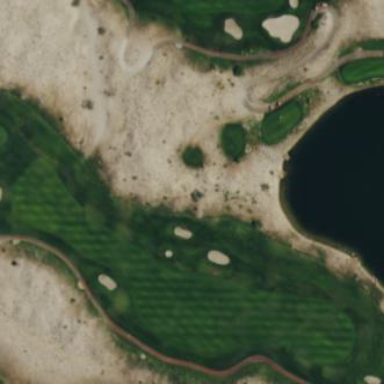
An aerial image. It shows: Rough area on grassy golf course.